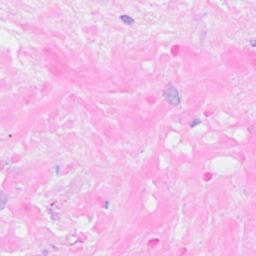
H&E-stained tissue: Breast